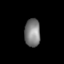
Tissue: lung
Cell type: Myeloid cells
Senescence score: 0.5407
Nuclear area (px): 428
Mean DAPI intensity: 127.096